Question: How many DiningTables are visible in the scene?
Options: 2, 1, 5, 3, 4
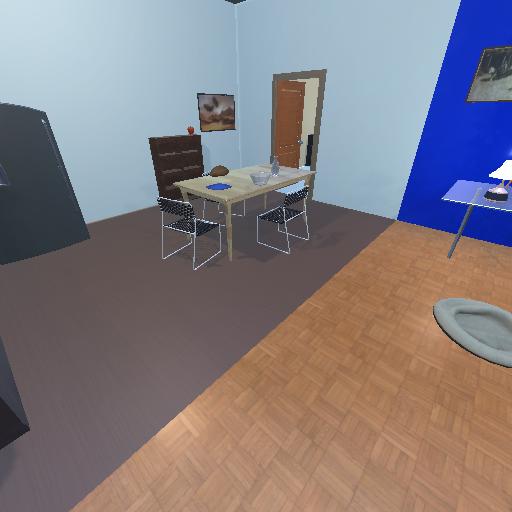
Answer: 2